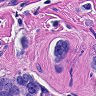
Metastatic tissue present: yes